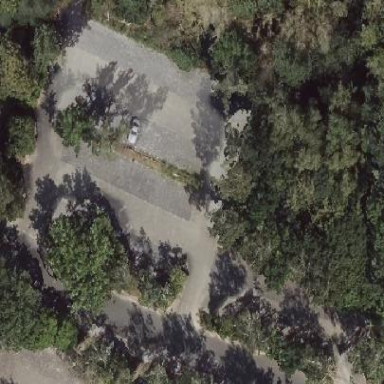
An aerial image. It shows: Ground parking area.